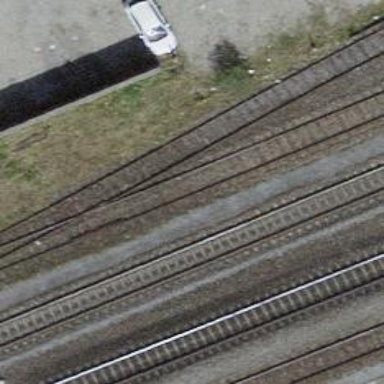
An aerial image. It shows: Single track railway siding.